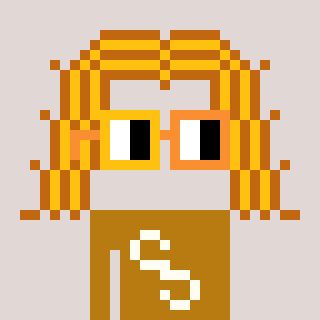
a pixel art character with square yellow and orange glasses, a hair-shaped head and a gold-colored body on a warm background